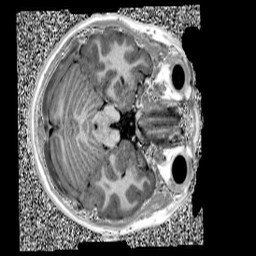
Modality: UNIT1
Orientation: axial
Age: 11
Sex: female
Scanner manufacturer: siemens
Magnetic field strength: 3 T
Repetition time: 4 s
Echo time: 0.00299 s